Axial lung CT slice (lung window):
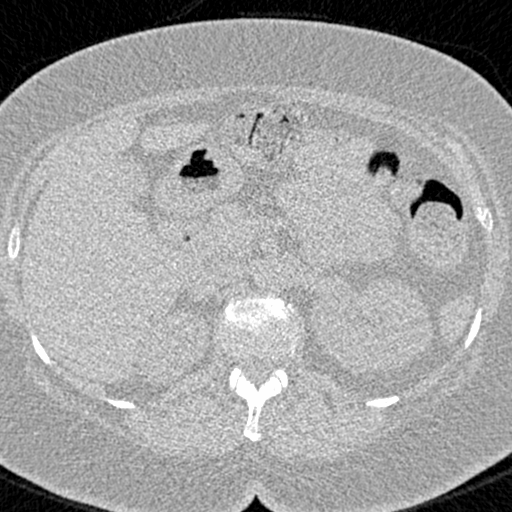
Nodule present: no